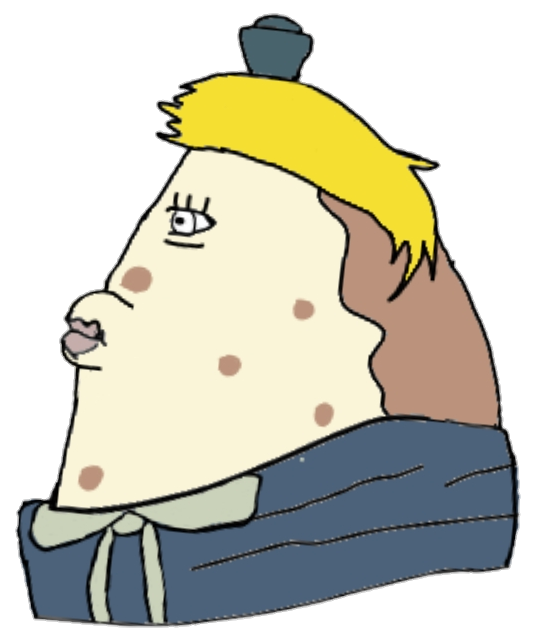
Label: 4_Yes_Chad